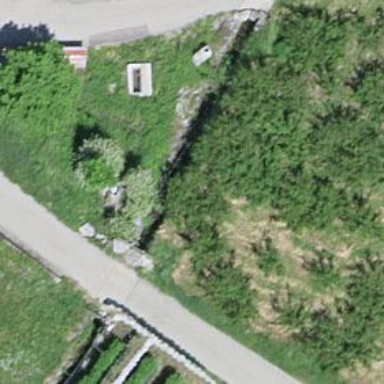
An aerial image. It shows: Culvert tunnel.